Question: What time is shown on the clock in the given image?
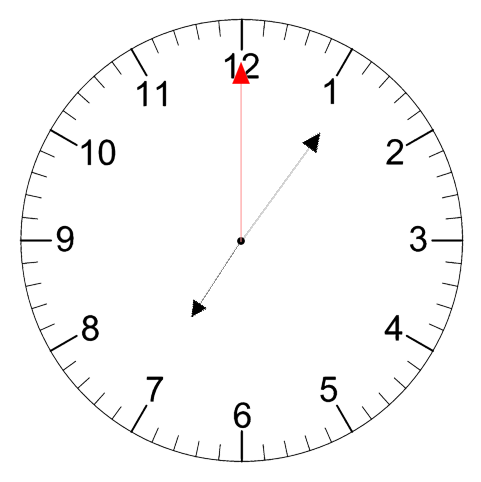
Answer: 07:06:00